Question: I have conducted some SPM analysis on a set of gait data, the results show where significant differences occurs across stance regions.
I would like to create a singular horizontal bar that is shaded between the regions where sigficance is identified similar to that in <URL>.
I have managed to produce a something close to what I am after with the following code for one example where significant difference occurs from 20% to 100% of stance:
'''
y = 'SPM{t}'
x = [0,100]
plt.figure(figsize = (6,1))
plt.axvline(x=20.466, color='black',linewidth='2', linestyle='-')
plt.axvline(x=100, color='black',linewidth='2', linestyle='-')
plt.xlabel('Stance (%)', size = (12))
plt.barh(y,x, color ='white')
'''

This provides me with the region between the two lines as the region I want to display, however I would like this to be filled in black. The y-axis is arbritary as it is has no numerical value. Effectively I want the graph to indicate on and off periods across the x axis with black bars indicating 'on' (sig diff) and space between indicating 'off' (no sig diff).
I appreciate there is probably a very simple solution, however I am new to Python.
Any help/guidance would be great.
OC
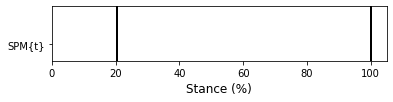
Answer: One way is to plot another bar with 'left':
'''
y = 'SPM{t}'
x = [0,100]
x1,x2 = 20.466, 100
plt.figure(figsize = (6,1))
plt.xlabel('Stance (%)', size = (12))
plt.barh(y,x, color ='white')
# this
plt.barh(y,width=x2-x1, left=x1, color='k')
'''
Output, not perfect but visually acceptable (to me):
<URL>